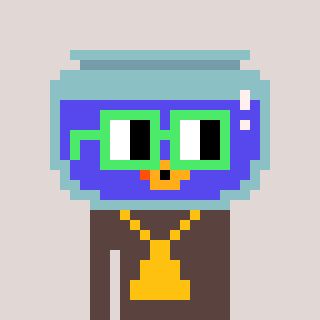
a pixel art character with square light green glasses, a goldfish-shaped head and a darkbrown-colored body on a warm background